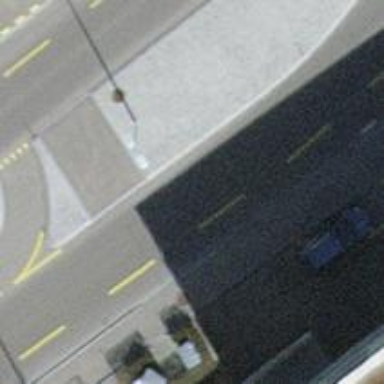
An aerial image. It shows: Primary road with asphalt surface and designated cycle lane.